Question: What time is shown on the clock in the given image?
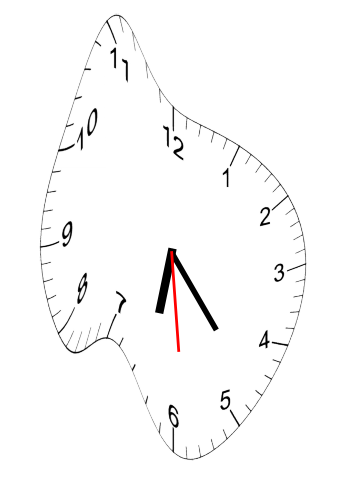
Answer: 06:23:29